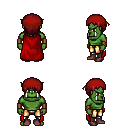
a pixel art fantasy rpg character, male body template, orc, green skin, red cape, gold greaves, brunette plain hairstyle, red bandana, leather bracers, maroon shoes, four views (front, back, left, right), 2x2 character sprite sheet, small pixel art, hard edges, no anti-aliasing